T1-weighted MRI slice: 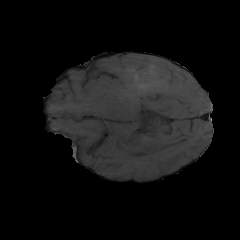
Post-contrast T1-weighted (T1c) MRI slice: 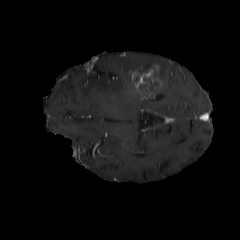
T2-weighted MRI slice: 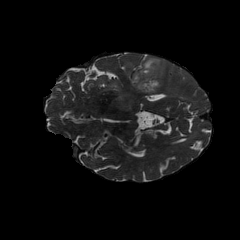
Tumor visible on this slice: yes